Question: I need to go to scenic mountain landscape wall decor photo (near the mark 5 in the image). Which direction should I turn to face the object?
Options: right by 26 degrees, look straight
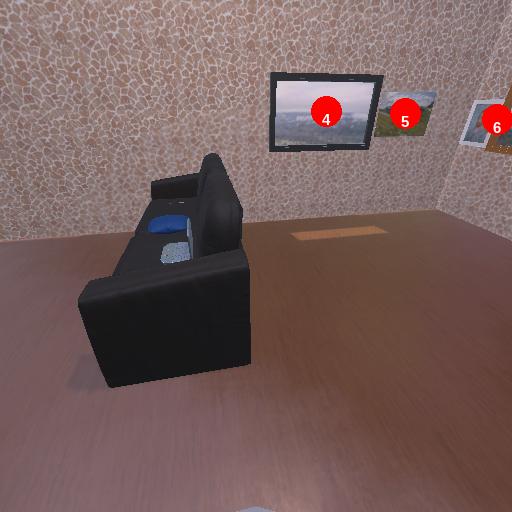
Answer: right by 26 degrees